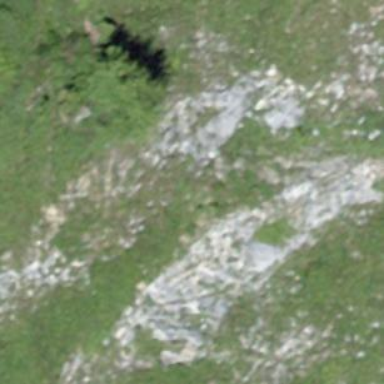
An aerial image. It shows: Landscape dominated by bare rock.